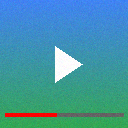
Screen state: on